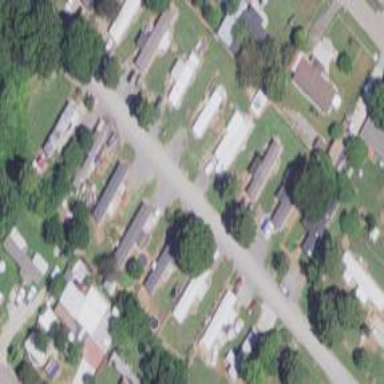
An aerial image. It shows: Residential area with mobile homes.